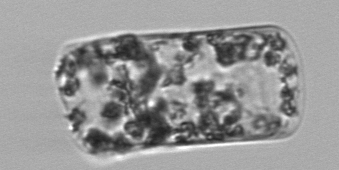
Label: Guinardia_flaccida